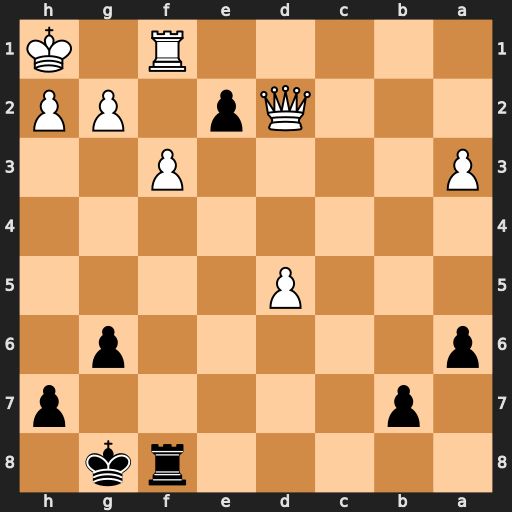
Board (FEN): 5rk1/1p5p/p5p1/3P4/8/P4P2/3Qp1PP/5R1K
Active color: b
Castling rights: -
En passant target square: -
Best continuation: exf1=Q#